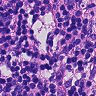
Metastatic tissue present: yes